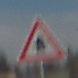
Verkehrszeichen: Vorfahrt
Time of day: MorningAfternoon
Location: Outdoor (Nature)
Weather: Clear
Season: NotSpecified
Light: Natural